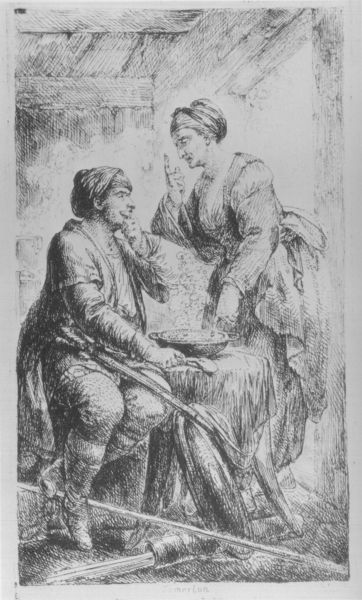
Titel: Eine Szene aus dem Leben Tamerlans
Künstler: Bernhard Rode
Standort: Kiel
Institution: Kunsthalle zu Kiel der Christian-Albrechts-Universität
Schlagwörter: dunkel, feder, hand, mann, schatten, weiß, menschen, sitzen, fenster, finger, frau, grau, hell, holz, hut, kleid, licht, profil, reden, schwarz, skizze, szene, tisch, tür, zeichnung, dach, haus, tuch, gespräch, haube, rock, schleife, gesichter, mütze, wand, falten, geschichte, rembrandt, schale, schüssel, stehen, teller, gesten, innenraum, interieur, sitzend, decke, gewänder, mutter, paar, genre, stock, krug, schürze, magd, unterhaltung, zwei, studie, grafik, figuren, essen, löffel, kopftuch, zeigefinger, balken, zeigen, striche, pfosten, schild, tusche, orient, kohle, druck, schwarz-weiss, schraffur, radierung, stich, schwert, säbel, waffe, strahl, bleistift, stiefel, holzdecke, daumier, gestus, jäger, flüssigkeit, gewehr, wams, speer, suppe, stange, turban, köcher, sohn, pfeile, drau, holzbalken, schimpfen, stoch, gebälk, zeicnung, warnung, mahnung, zeigegestus, belehrung, zeichunung, inger, beöehrung, erhobener finger, ermahnung, tuschezeinung, verlegenheit, verschüttete milch